四年级 · 立体几何学
（2022 秋・桓台县期末）用 5 个小正方体组合成一个立体图形，（）从正面看是。

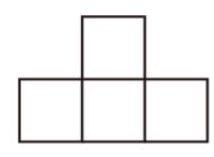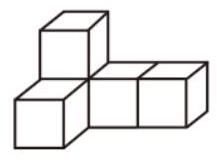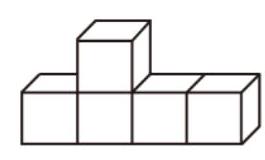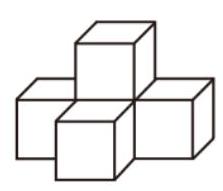
A.

B.

C.

答案: C
解析: 解 $A$.从正面看到的是 2 层：下层 3 个正方形, 上层 1 个靠左边, 不符合题意;

$B$. 从正面看到的是 2 层: 下层 4 个正方形, 上层 1 个在第二列上面, 不符合题意;

C. 从正面看到的是 2 层: 下层 3 个正方形, 上层 1 个靠中间, 符合题意。

故选: $C$ 。